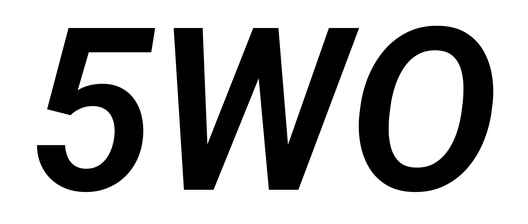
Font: Roboto-Italic_SemiBold_Italic